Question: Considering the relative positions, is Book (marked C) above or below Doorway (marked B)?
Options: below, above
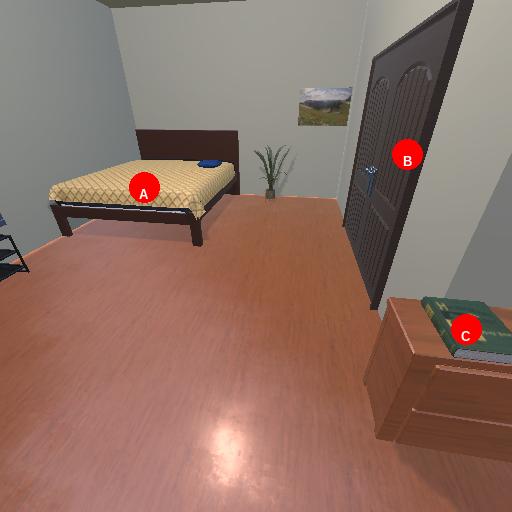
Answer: below